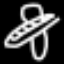
Label: airplane